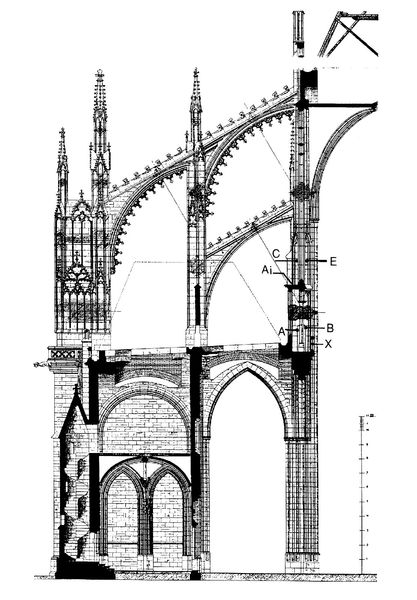
Titel: Veitsdom in Prag
Standort: Prag, Veitsdom (EU - Tschechische Republik)
Schlagwörter: fenster, pfeiler, skizze, säule, zeichnung, gebäude, architektur, steine, kirche, gotik, bogen, mauer, linien, rundbogen, treppe, detail, torbogen, kohle, druck, buchstaben, bleistift, entwurf, gotisch, spitzbogen, plan, querschnitt, maßwerk, massstab, aufriss, bauzeichnung, bauplan, teil, architekur, masstab, maße, strebepfeiler, krabben, strebebogen, fiale, technische zeichnung, däule, auerschnitt, gotische, teil einer kirche